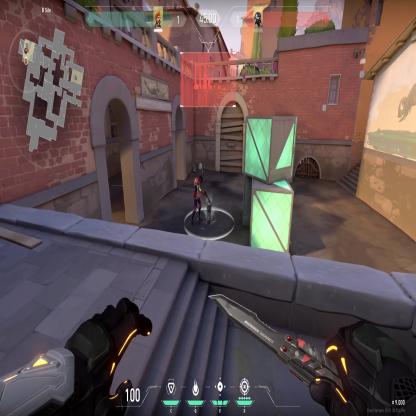
Label: enemy